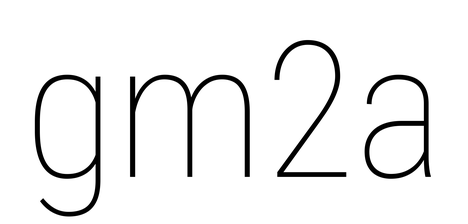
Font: Roboto_Condensed_Thin